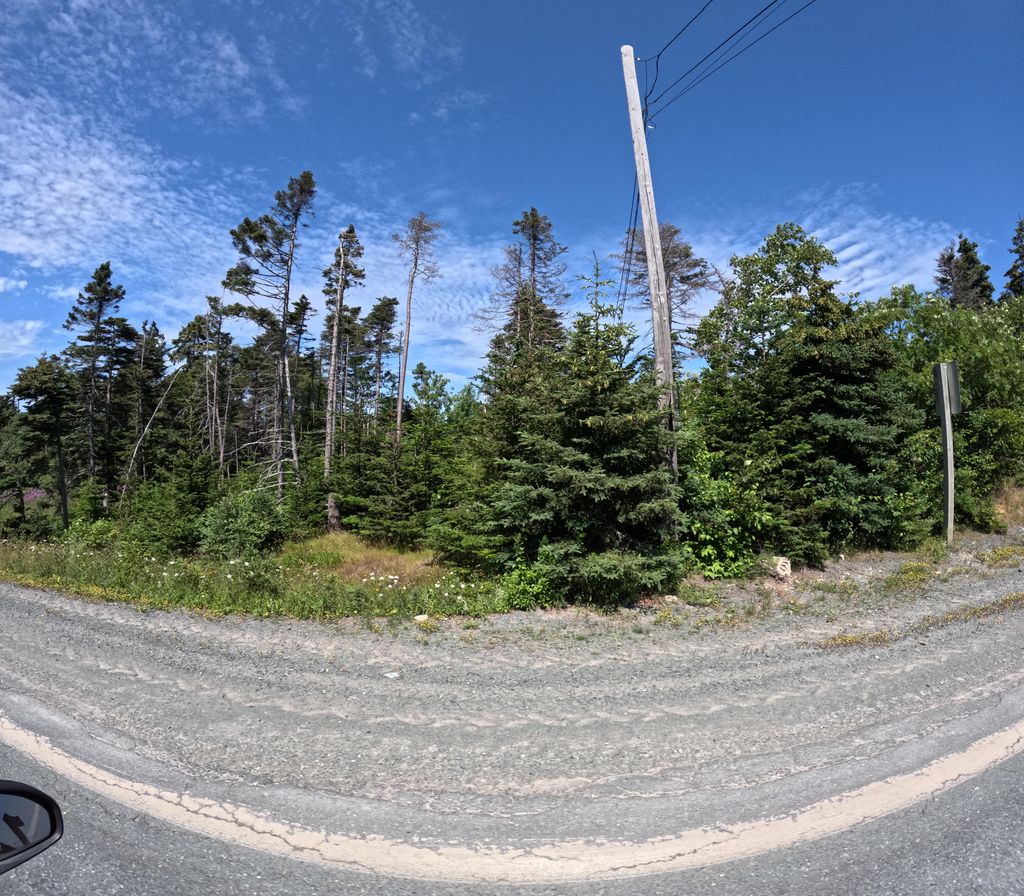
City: st_johns